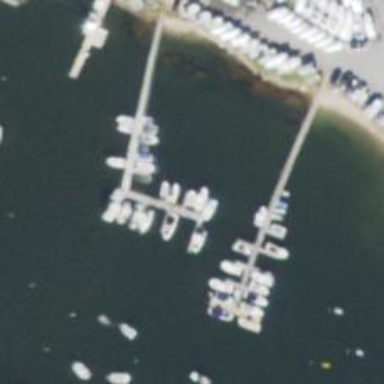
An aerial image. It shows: Commercial mooring pier.